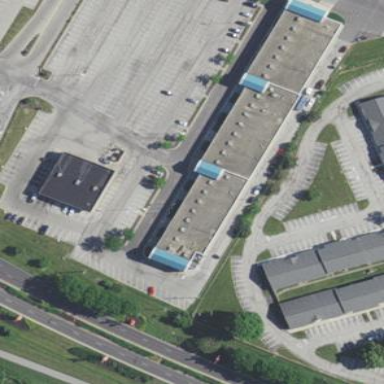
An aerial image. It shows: Retail building that serves as mall.